Aerial crown-view tile of a tropical tree (Barro Colorado Island, Panama), acquired 20250124:
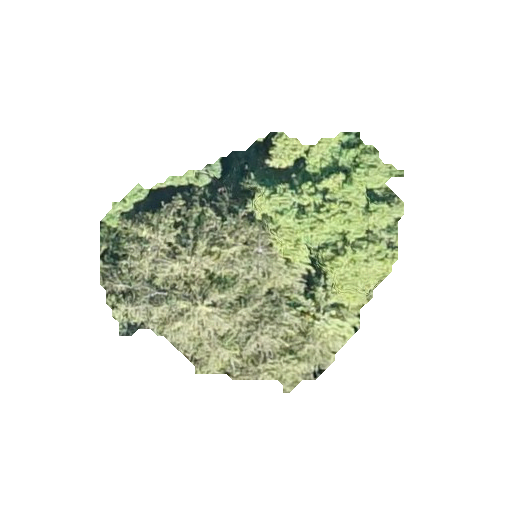
Species: Quararibea stenophylla
GBIF accepted scientific name: Quararibea stenophylla
Crown area: 82.605 m²